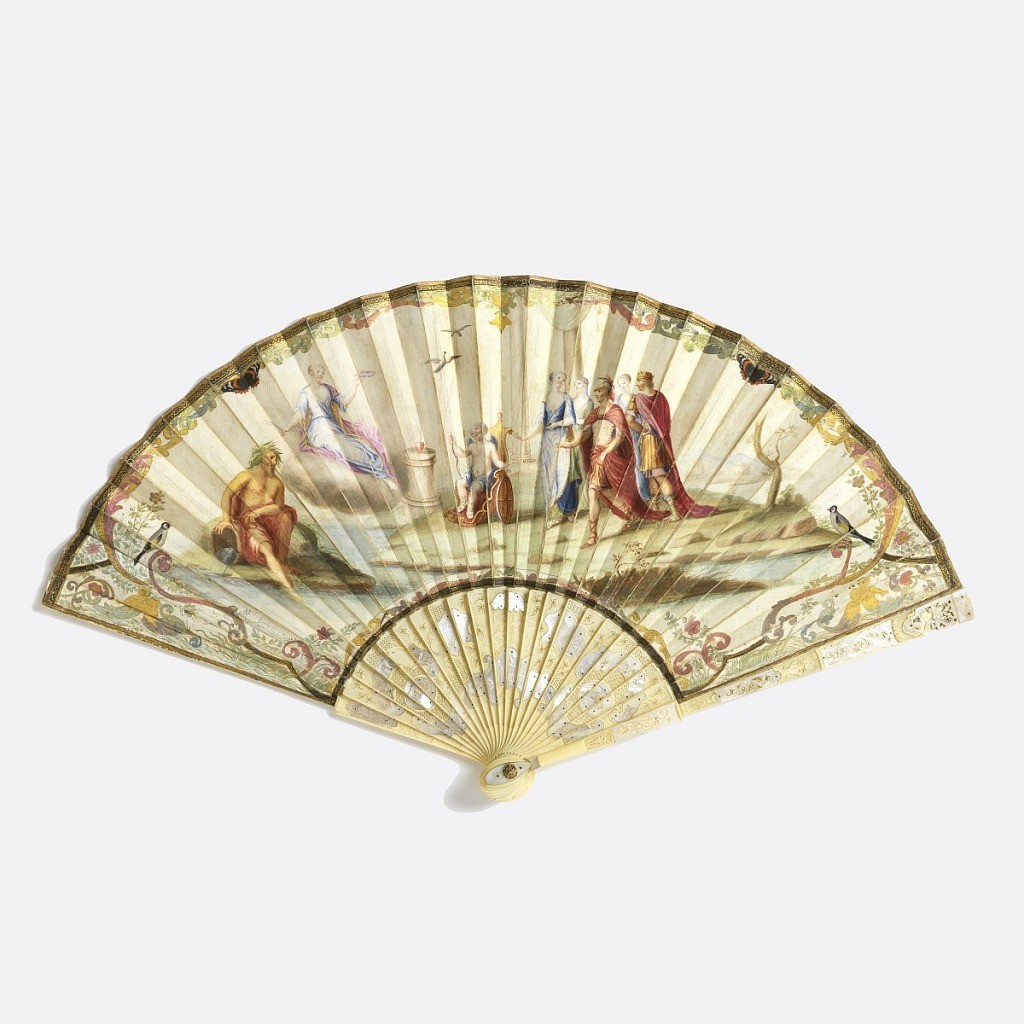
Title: Pleated fan
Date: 1720–30
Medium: Painted parchment leaf, carved and pierced ivory sticks inlaid with mother-of-pearl, mother-of-pearl thumb guard, metal rivet
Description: Pleated fan with leaf of parchment painted on both sides. An allegorical wedding scene in classical imagery. By the altar of Hymen (the Greek god of marriage), the couple are tethered to cupid's chariot. At left, a river god. Sticks of carved and pierced ivory, showing a man and woman, inlaid with mother-of-pearl thumb guard, and metal rivet head.